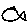
Label: fish